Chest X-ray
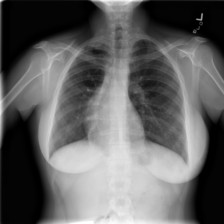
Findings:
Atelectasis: negative
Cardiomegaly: negative
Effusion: negative
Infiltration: negative
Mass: negative
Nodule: negative
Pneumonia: negative
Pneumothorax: negative
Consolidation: negative
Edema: negative
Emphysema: negative
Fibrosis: negative
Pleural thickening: negative
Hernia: negative